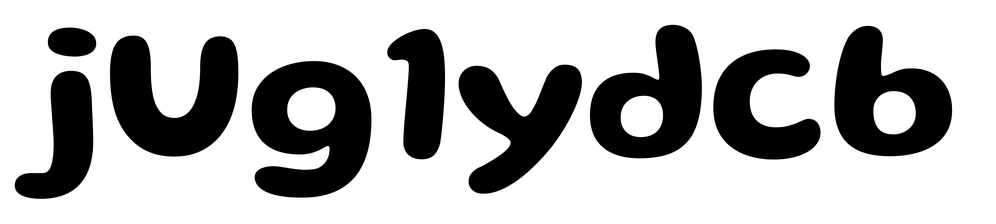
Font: Gluten_SemiBold